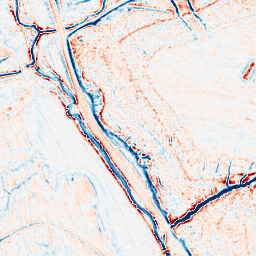
Category: edge_preserving
Decomposition family: anisotropic_diffusion
Decomposition parameters: iterations: 20
kappa: 10
gamma: 0.1
Upsampling method: sinc_blackman
Upsampling parameters: scale: 2
kernel_size: 4
Upsampling scale: 2